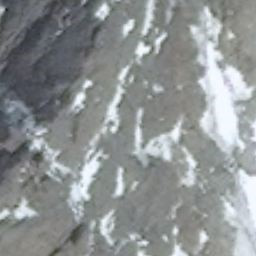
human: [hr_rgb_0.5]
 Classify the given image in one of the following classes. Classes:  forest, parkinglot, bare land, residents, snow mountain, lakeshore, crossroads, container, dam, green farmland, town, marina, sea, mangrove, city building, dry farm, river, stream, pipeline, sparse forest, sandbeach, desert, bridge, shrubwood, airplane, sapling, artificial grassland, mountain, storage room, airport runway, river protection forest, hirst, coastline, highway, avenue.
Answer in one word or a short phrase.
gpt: snow mountain